Interaction volume radius: 5 \u00c5
Interaction volume height: 35 \u00c5
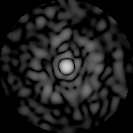
Disorder parameter: 0.8306